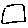
Label: square